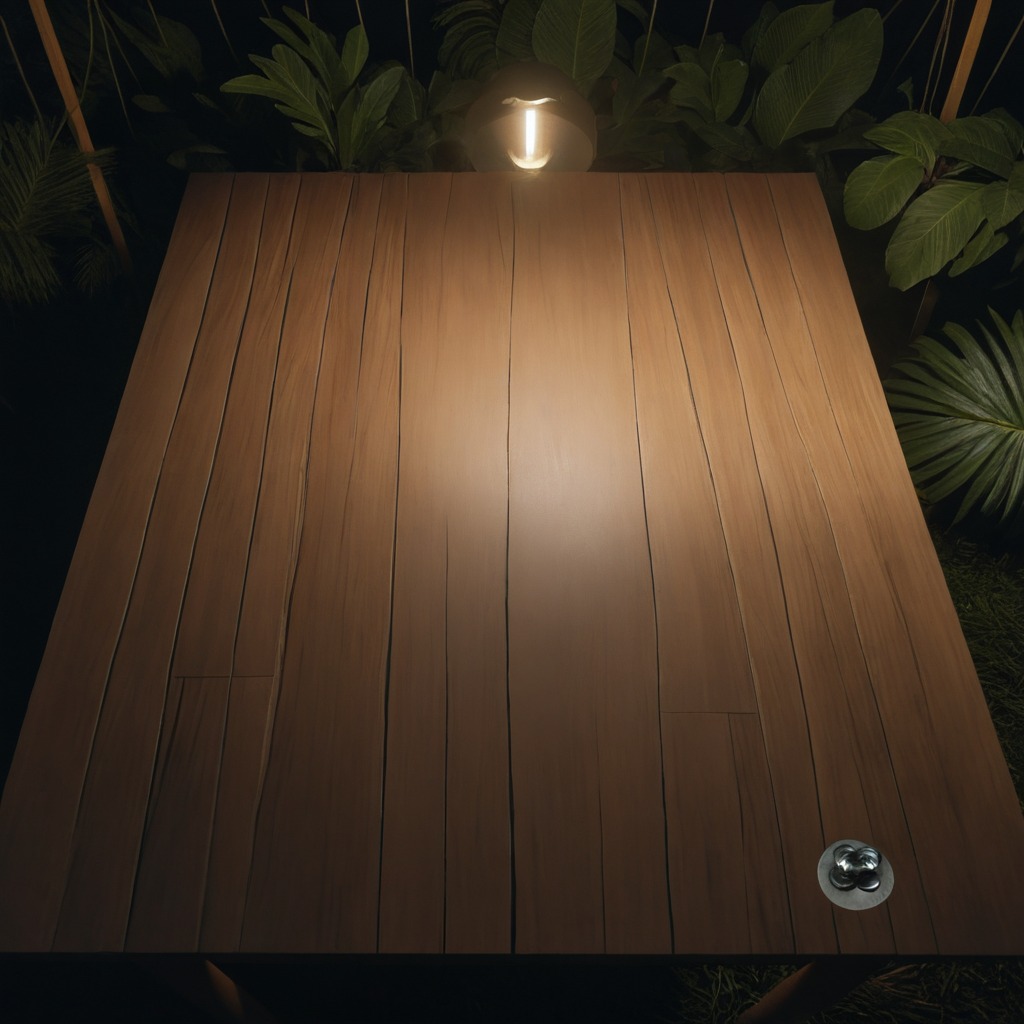
A metal nut lies on a wooden table inside a jungle field workshop tent at night.